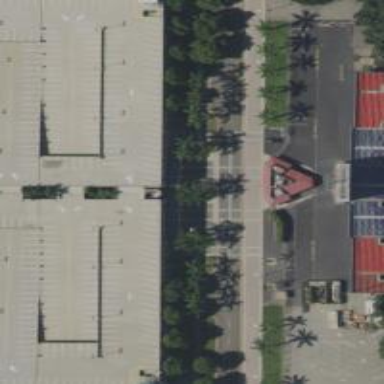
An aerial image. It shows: Multi-storey parking lot with asphalt surface.